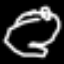
Label: frog